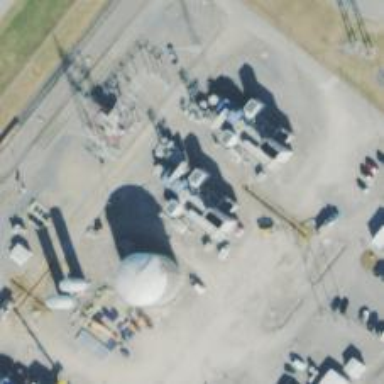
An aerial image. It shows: Gas turbine generator.